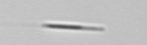
Label: Bacillariophyceae